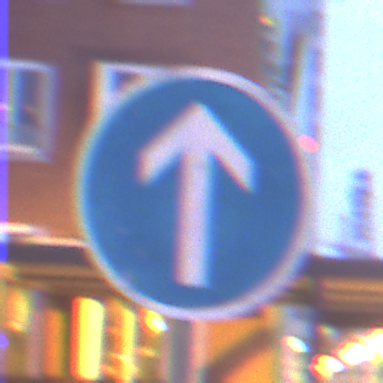
Verkehrszeichen: VorgeschriebeneFahrtrichtungGeradeaus
Umgebung: Outdoor, Urban
Tageszeit: Night
Wetter: PartlyCloudy
Licht: Artificial
Jahreszeit: NotSpecified
Kontrast: HighContrast